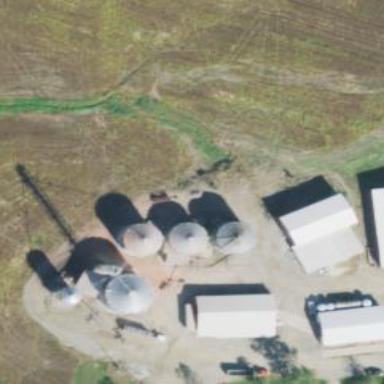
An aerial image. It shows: Silo.